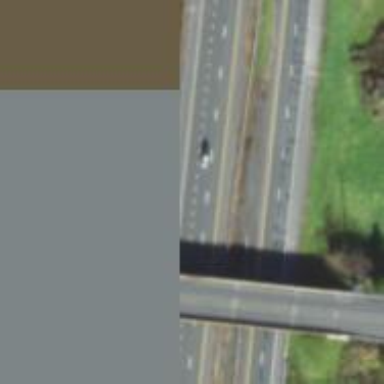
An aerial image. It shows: Motorway junction.